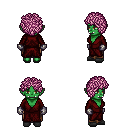
a pixel art fantasy rpg character, female body template, orc, green skin, red robe, robe skirt, pink curly afro hairstyle, metal gloves, gray slippers, four views (front, back, left, right), 2x2 character sprite sheet, small pixel art, hard edges, no anti-aliasing